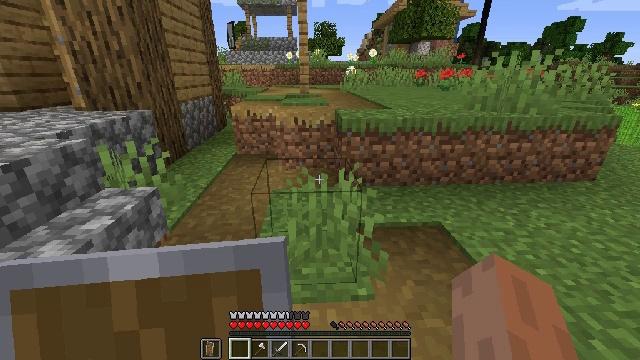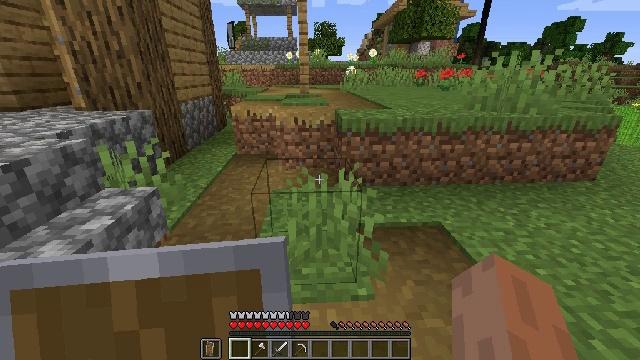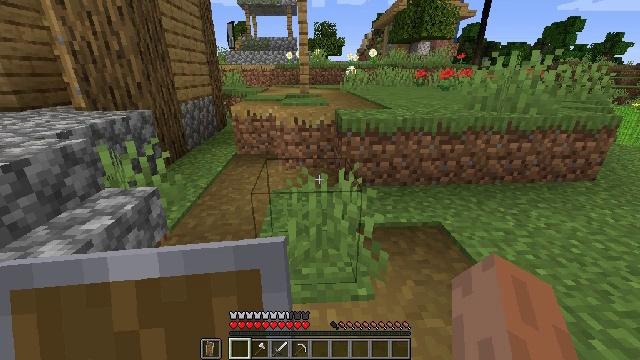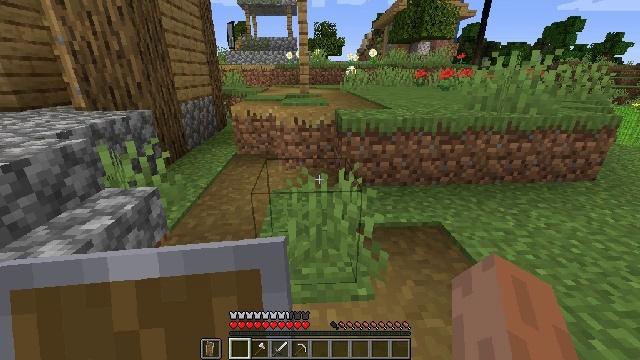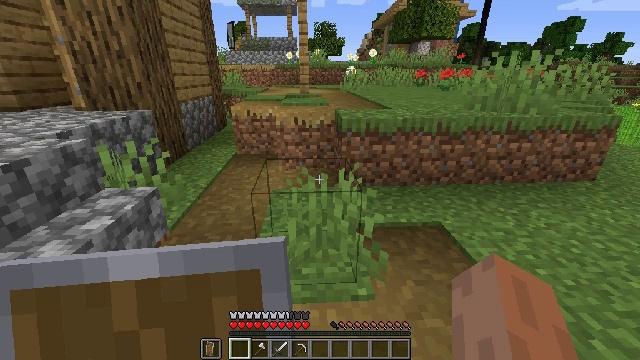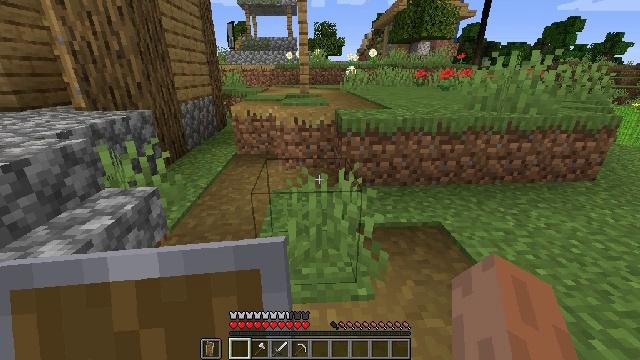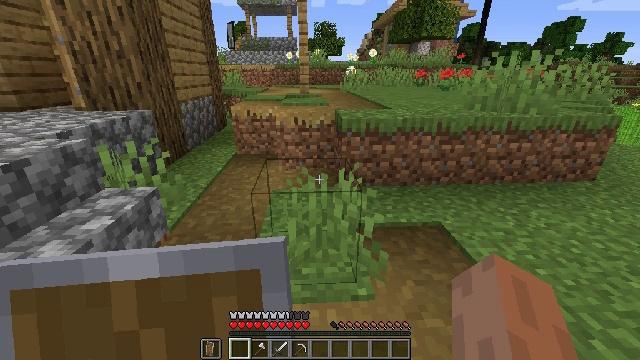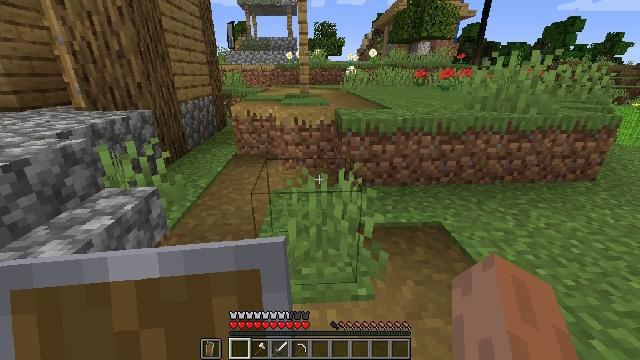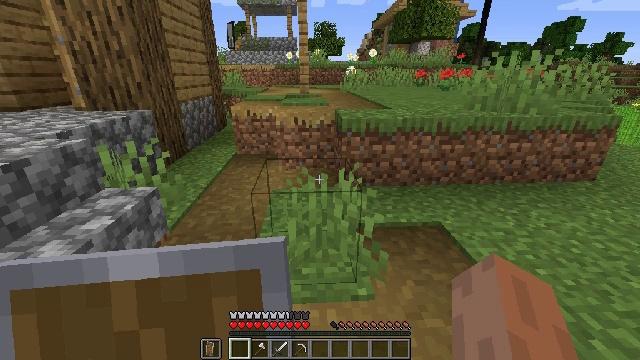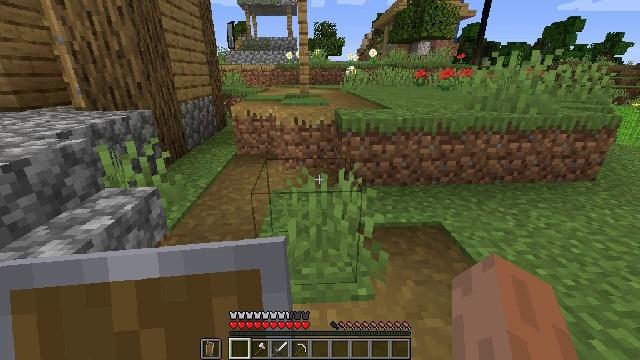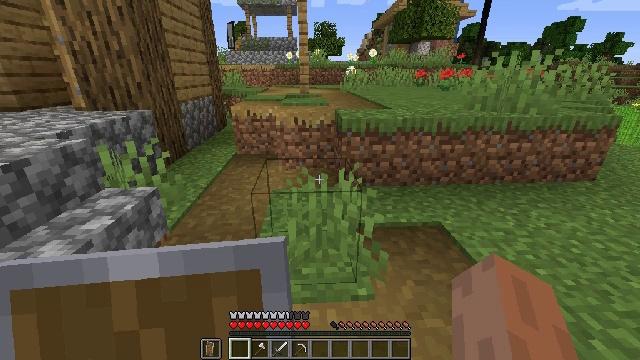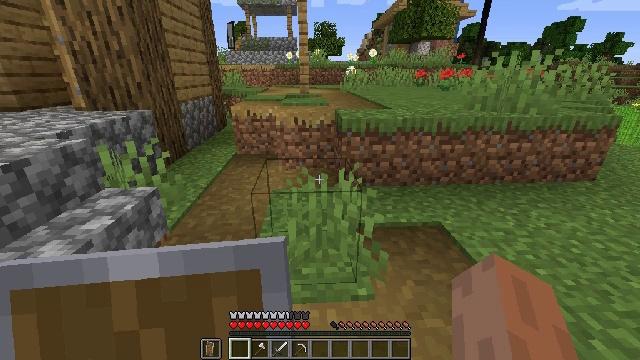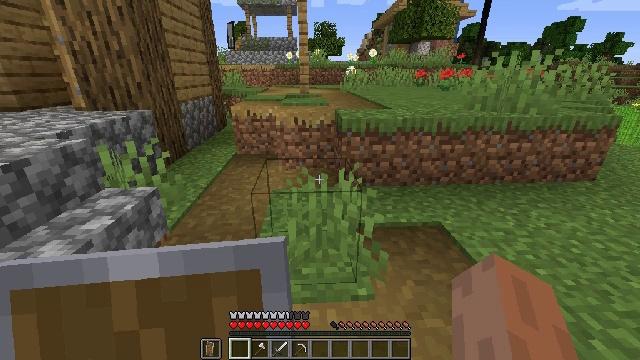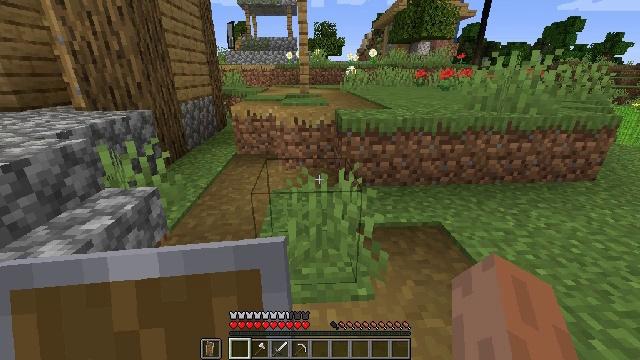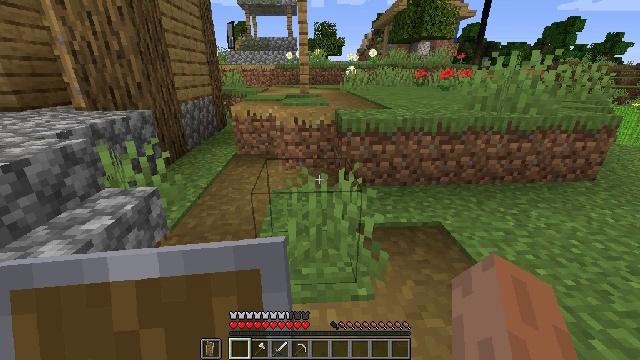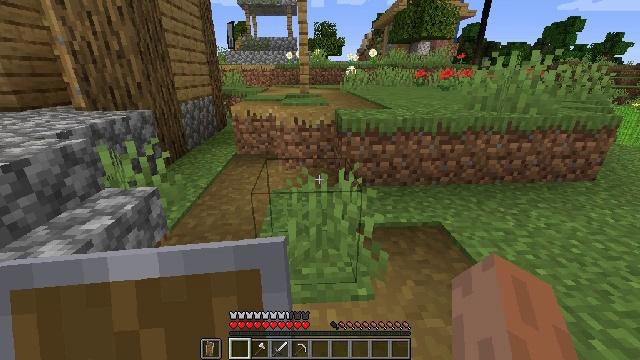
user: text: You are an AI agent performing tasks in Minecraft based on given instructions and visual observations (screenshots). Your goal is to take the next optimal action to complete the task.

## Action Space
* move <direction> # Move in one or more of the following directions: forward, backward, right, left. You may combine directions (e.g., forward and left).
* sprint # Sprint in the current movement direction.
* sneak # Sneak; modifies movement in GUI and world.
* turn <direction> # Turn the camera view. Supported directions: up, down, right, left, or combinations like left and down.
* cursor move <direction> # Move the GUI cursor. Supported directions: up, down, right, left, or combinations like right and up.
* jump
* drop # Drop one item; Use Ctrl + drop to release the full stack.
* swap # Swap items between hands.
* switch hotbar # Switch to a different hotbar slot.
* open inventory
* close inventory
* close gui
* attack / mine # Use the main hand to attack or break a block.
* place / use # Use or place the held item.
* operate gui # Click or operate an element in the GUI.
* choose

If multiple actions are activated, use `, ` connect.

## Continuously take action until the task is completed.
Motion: motion action
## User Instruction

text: craft item air
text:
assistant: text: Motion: no_op
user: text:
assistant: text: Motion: no_op
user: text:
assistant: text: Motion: no_op
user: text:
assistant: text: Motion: no_op
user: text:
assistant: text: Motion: no_op
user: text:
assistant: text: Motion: no_op
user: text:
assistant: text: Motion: no_op
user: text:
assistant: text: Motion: no_op
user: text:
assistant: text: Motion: no_op
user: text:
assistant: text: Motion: no_op
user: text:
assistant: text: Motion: no_op
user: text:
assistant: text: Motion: no_op
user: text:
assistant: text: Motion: no_op
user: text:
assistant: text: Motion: no_op
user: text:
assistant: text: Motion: no_op
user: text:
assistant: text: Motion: no_op
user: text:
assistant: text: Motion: no_op
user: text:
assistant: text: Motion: no_op
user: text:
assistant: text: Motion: no_op
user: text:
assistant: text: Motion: no_op
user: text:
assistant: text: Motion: no_op
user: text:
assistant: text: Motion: no_op
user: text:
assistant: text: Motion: no_op
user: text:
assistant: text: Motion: no_op
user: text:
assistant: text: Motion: no_op
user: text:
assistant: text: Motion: no_op
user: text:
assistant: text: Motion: no_op
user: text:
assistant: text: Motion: no_op
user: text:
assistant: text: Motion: no_op
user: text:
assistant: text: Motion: no_op